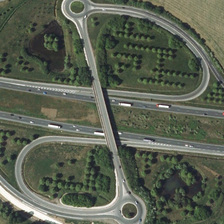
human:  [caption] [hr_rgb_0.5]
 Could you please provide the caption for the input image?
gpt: many green trees are near a viaduct .

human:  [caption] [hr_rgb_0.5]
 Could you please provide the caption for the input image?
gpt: many green trees are near a viaduct .

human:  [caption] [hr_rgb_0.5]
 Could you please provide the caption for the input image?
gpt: many green trees are near a viaduct .

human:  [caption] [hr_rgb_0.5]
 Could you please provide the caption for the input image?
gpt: many green trees are near a viaduct .

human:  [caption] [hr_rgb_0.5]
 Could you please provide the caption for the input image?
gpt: many green trees are near a viaduct .